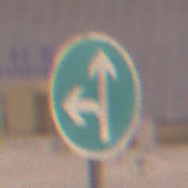
Verkehrszeichen: VorgeschriebeneFahrtrichtungGeradeausOderLinks
Umgebung: Outdoor, Urban
Tageszeit: Night
Wetter: Overcast
Licht: Artificial
Jahreszeit: Winter
Kontrast: MediumContrast